Question: My buddy and I are working on a personal project, making branches as we go, and merging them back into master when the feature is done. But merging, and then deleting the branch, makes it a straight line on the log (see picture), which seems bad for keeping track of history. What should we do to work as a team and track history like it shows before a branch is deleted?

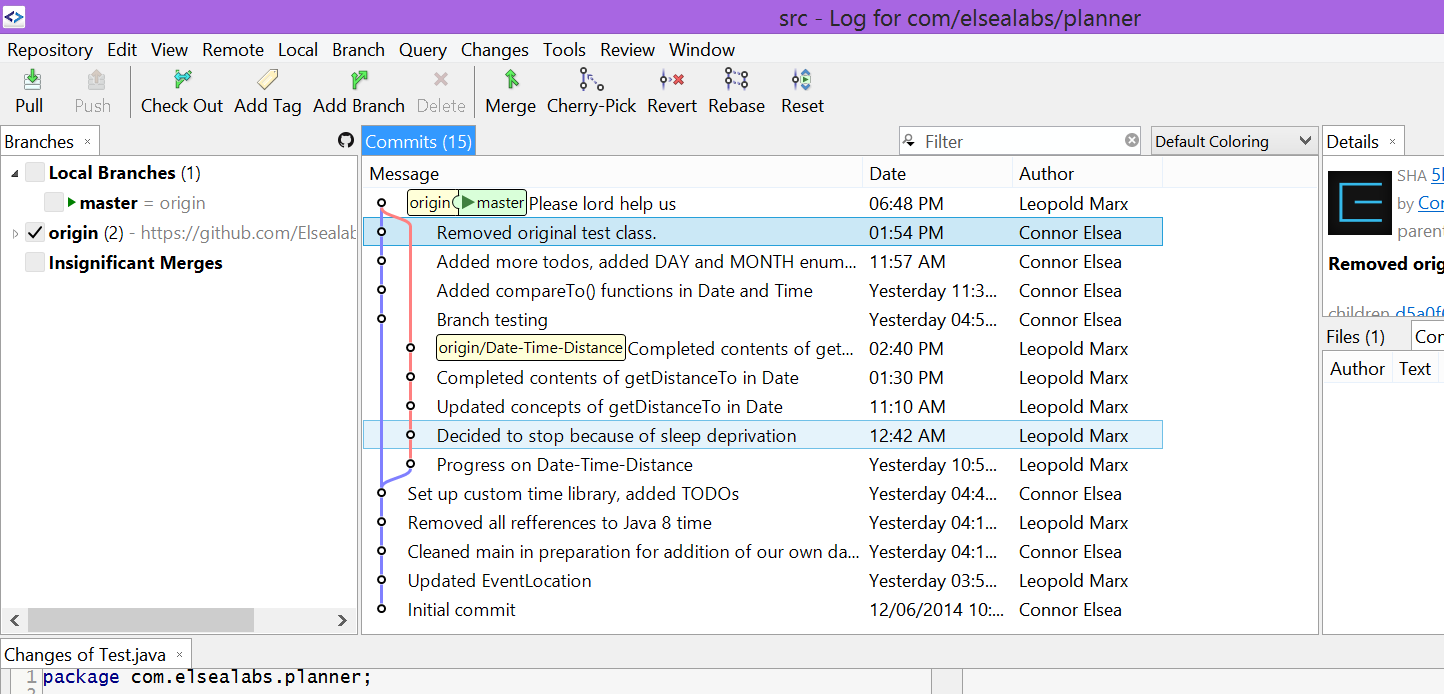
Answer: If you merge a feature branch to master and no other commits were made on master, git defaults to a fast-forward-merge. This means it will not do a real merge but simply forward master to the current commit. This results in the correct content, but causes this usually unwanted linear history.
You usually do 'git merge --no-ff' to avoid fast-forward merges and create an explicit merge commit.
Also have a look at <URL>.